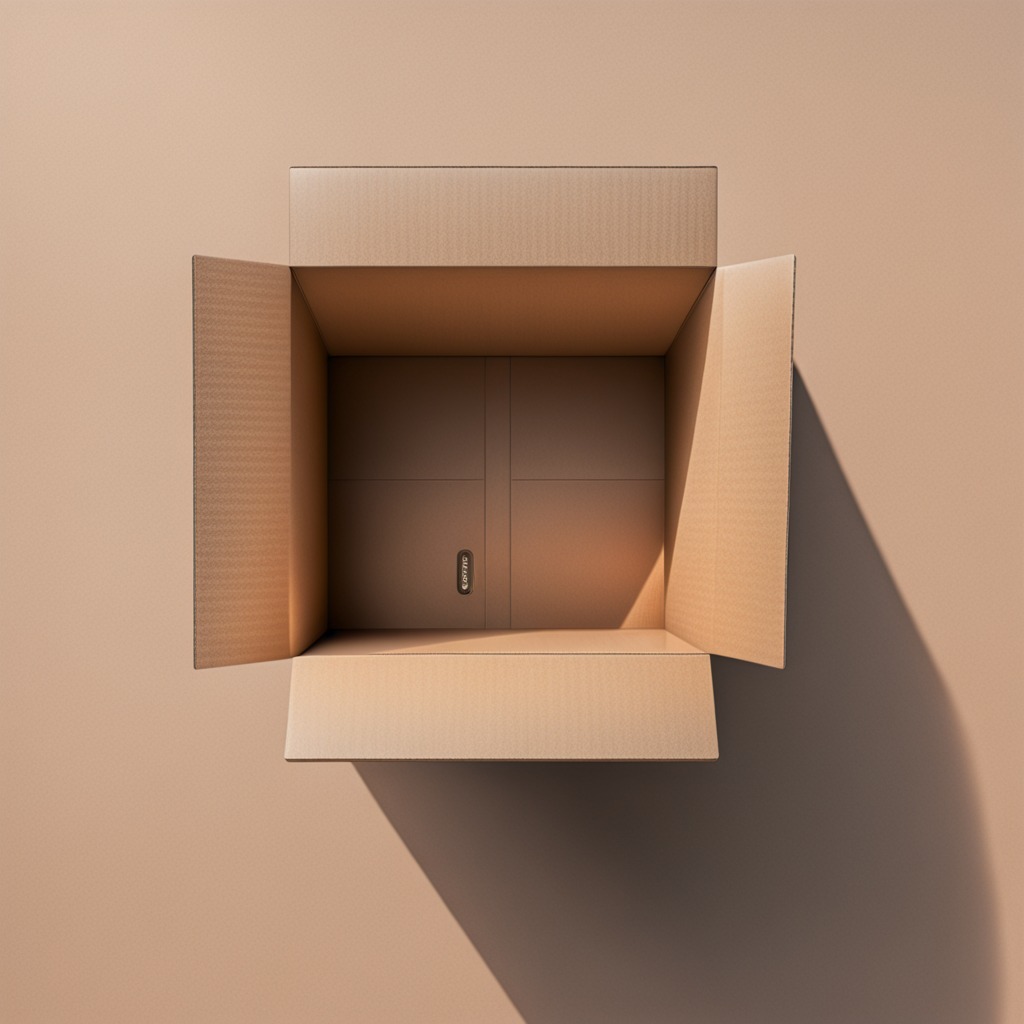
A coiled metal spring lies on the cardboard box surface in an outdoor workshop during daytime bright natural light soft shadows slightly creased but